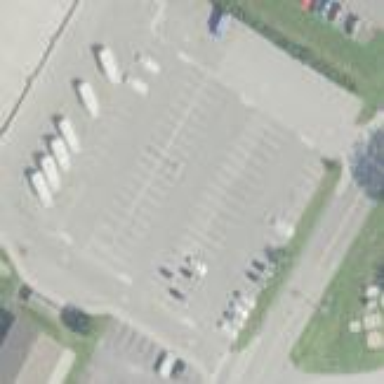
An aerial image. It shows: Parking area.